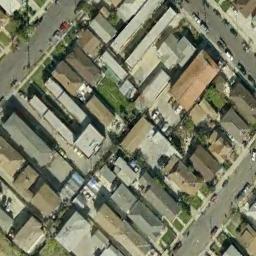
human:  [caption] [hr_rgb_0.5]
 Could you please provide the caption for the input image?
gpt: In densely populated areas there are many roads and neatly arranged houses and trees as well as large lawns and many vehicles .

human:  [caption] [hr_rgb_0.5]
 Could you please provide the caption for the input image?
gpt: The residential area is very green .

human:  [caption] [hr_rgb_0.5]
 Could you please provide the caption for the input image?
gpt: A dense residential area with lots of houses of different sizes is surrounded by some roads .

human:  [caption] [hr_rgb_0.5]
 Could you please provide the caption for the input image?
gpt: The dense residential is next to the road with some cars .

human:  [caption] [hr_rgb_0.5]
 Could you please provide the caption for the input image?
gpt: There are some brown buildings and gray buildings on dense residential area .